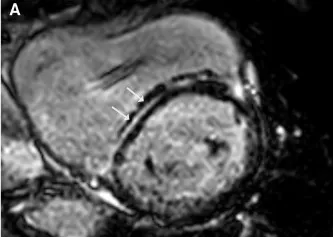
LGE CMR frames in short-axis.
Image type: radiology (mri)